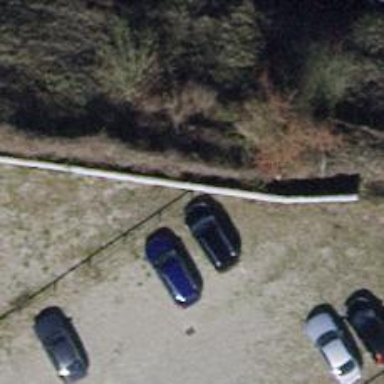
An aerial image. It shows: Guard rail.